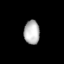
Tissue: lung
Cell type: Endothelial cells
Senescence score: 0.6147
Nuclear area (px): 362
Mean DAPI intensity: 185.102